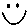
Label: smiley face